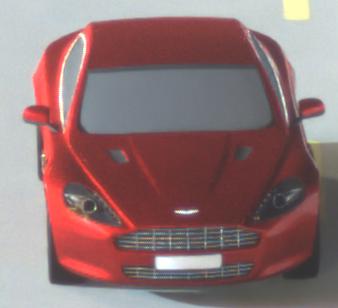
Make: Aston Martin
Model: Rapide
Detailed model: Rapide
Model produced from: 2010/03
Model produced until: 2013/07
Doors: 5
Color: red
Road condition: dry road
Daytime: night
Contrast: high contrast